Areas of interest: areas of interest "Sport and cultural"
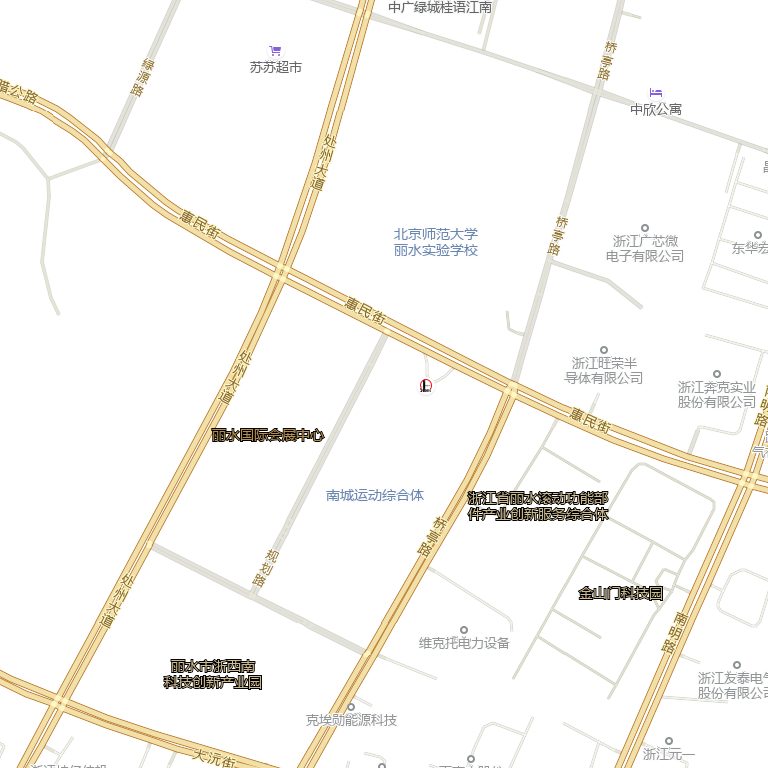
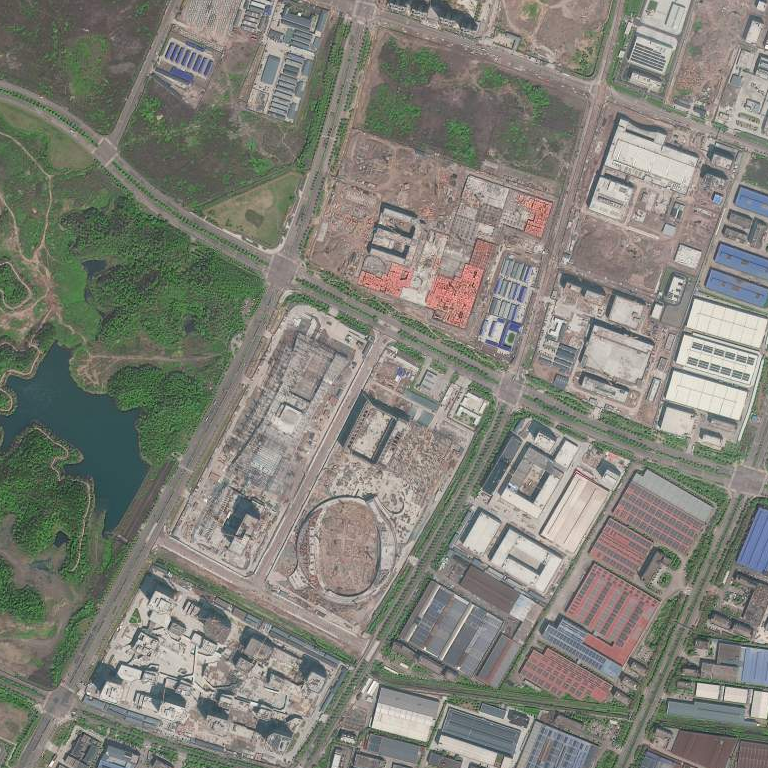